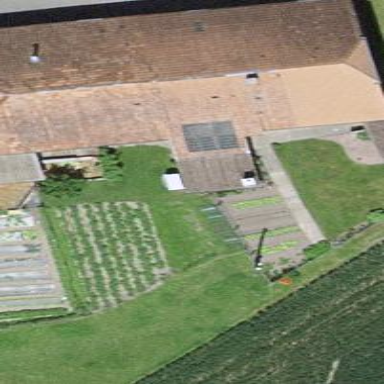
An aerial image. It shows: Farm building.